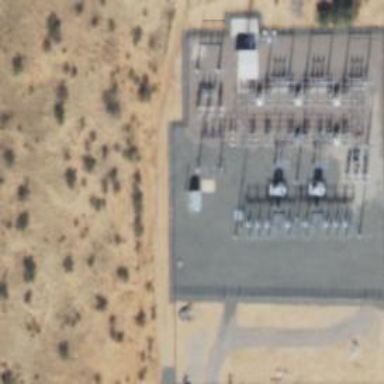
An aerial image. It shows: Switch used for power control.